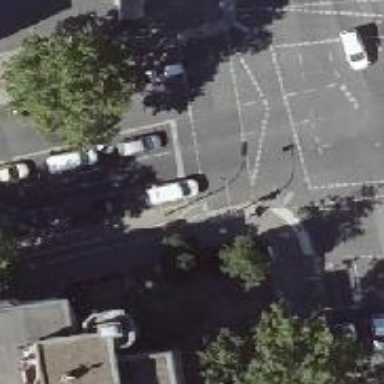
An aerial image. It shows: Footway crossing with traffic signals.